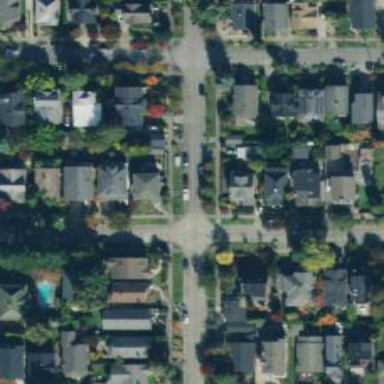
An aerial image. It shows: Residential road with separate sidewalk.